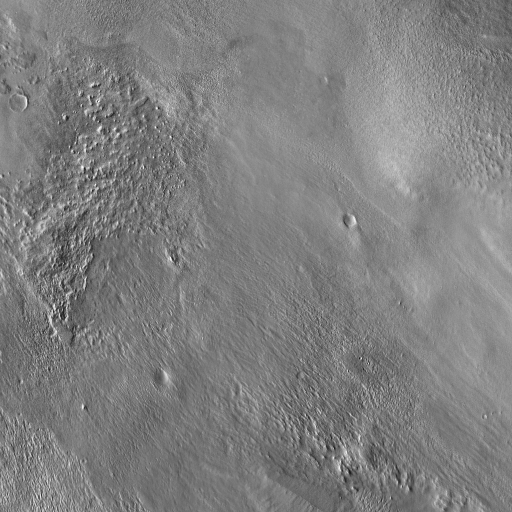
Crater classes present: Background, Other, Buried